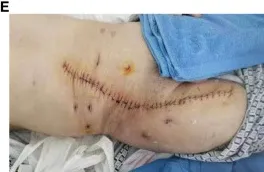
Excision of the appendix and periappendiceal mass, right iliofoliac lumbar mass resection, right subinguinal and suprafemoral mass resection. (E) Postoperative incision healing.
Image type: medical_photograph (other_medical_photograph)